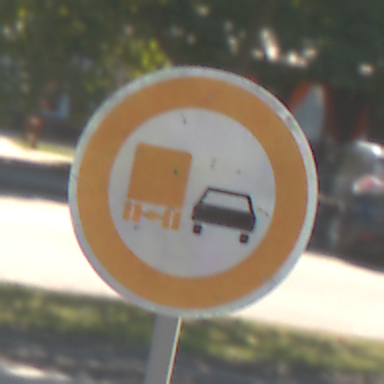
Verkehrszeichen: UeberholverbotKraftfahrzeuge
Umgebung: Outdoor, Urban
Tageszeit: Midday
Wetter: Clear
Licht: Natural
Jahreszeit: NotSpecified
Kontrast: HighContrast